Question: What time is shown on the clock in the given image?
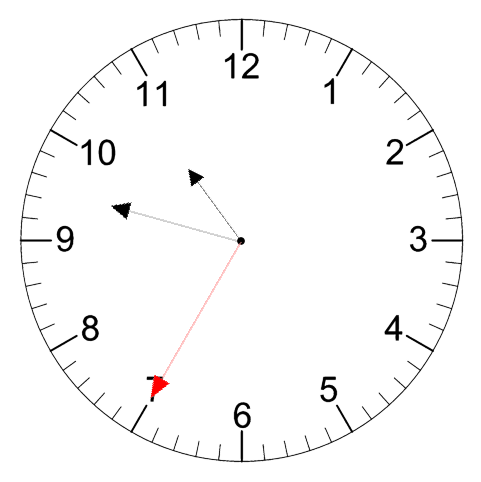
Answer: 10:47:35